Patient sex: M
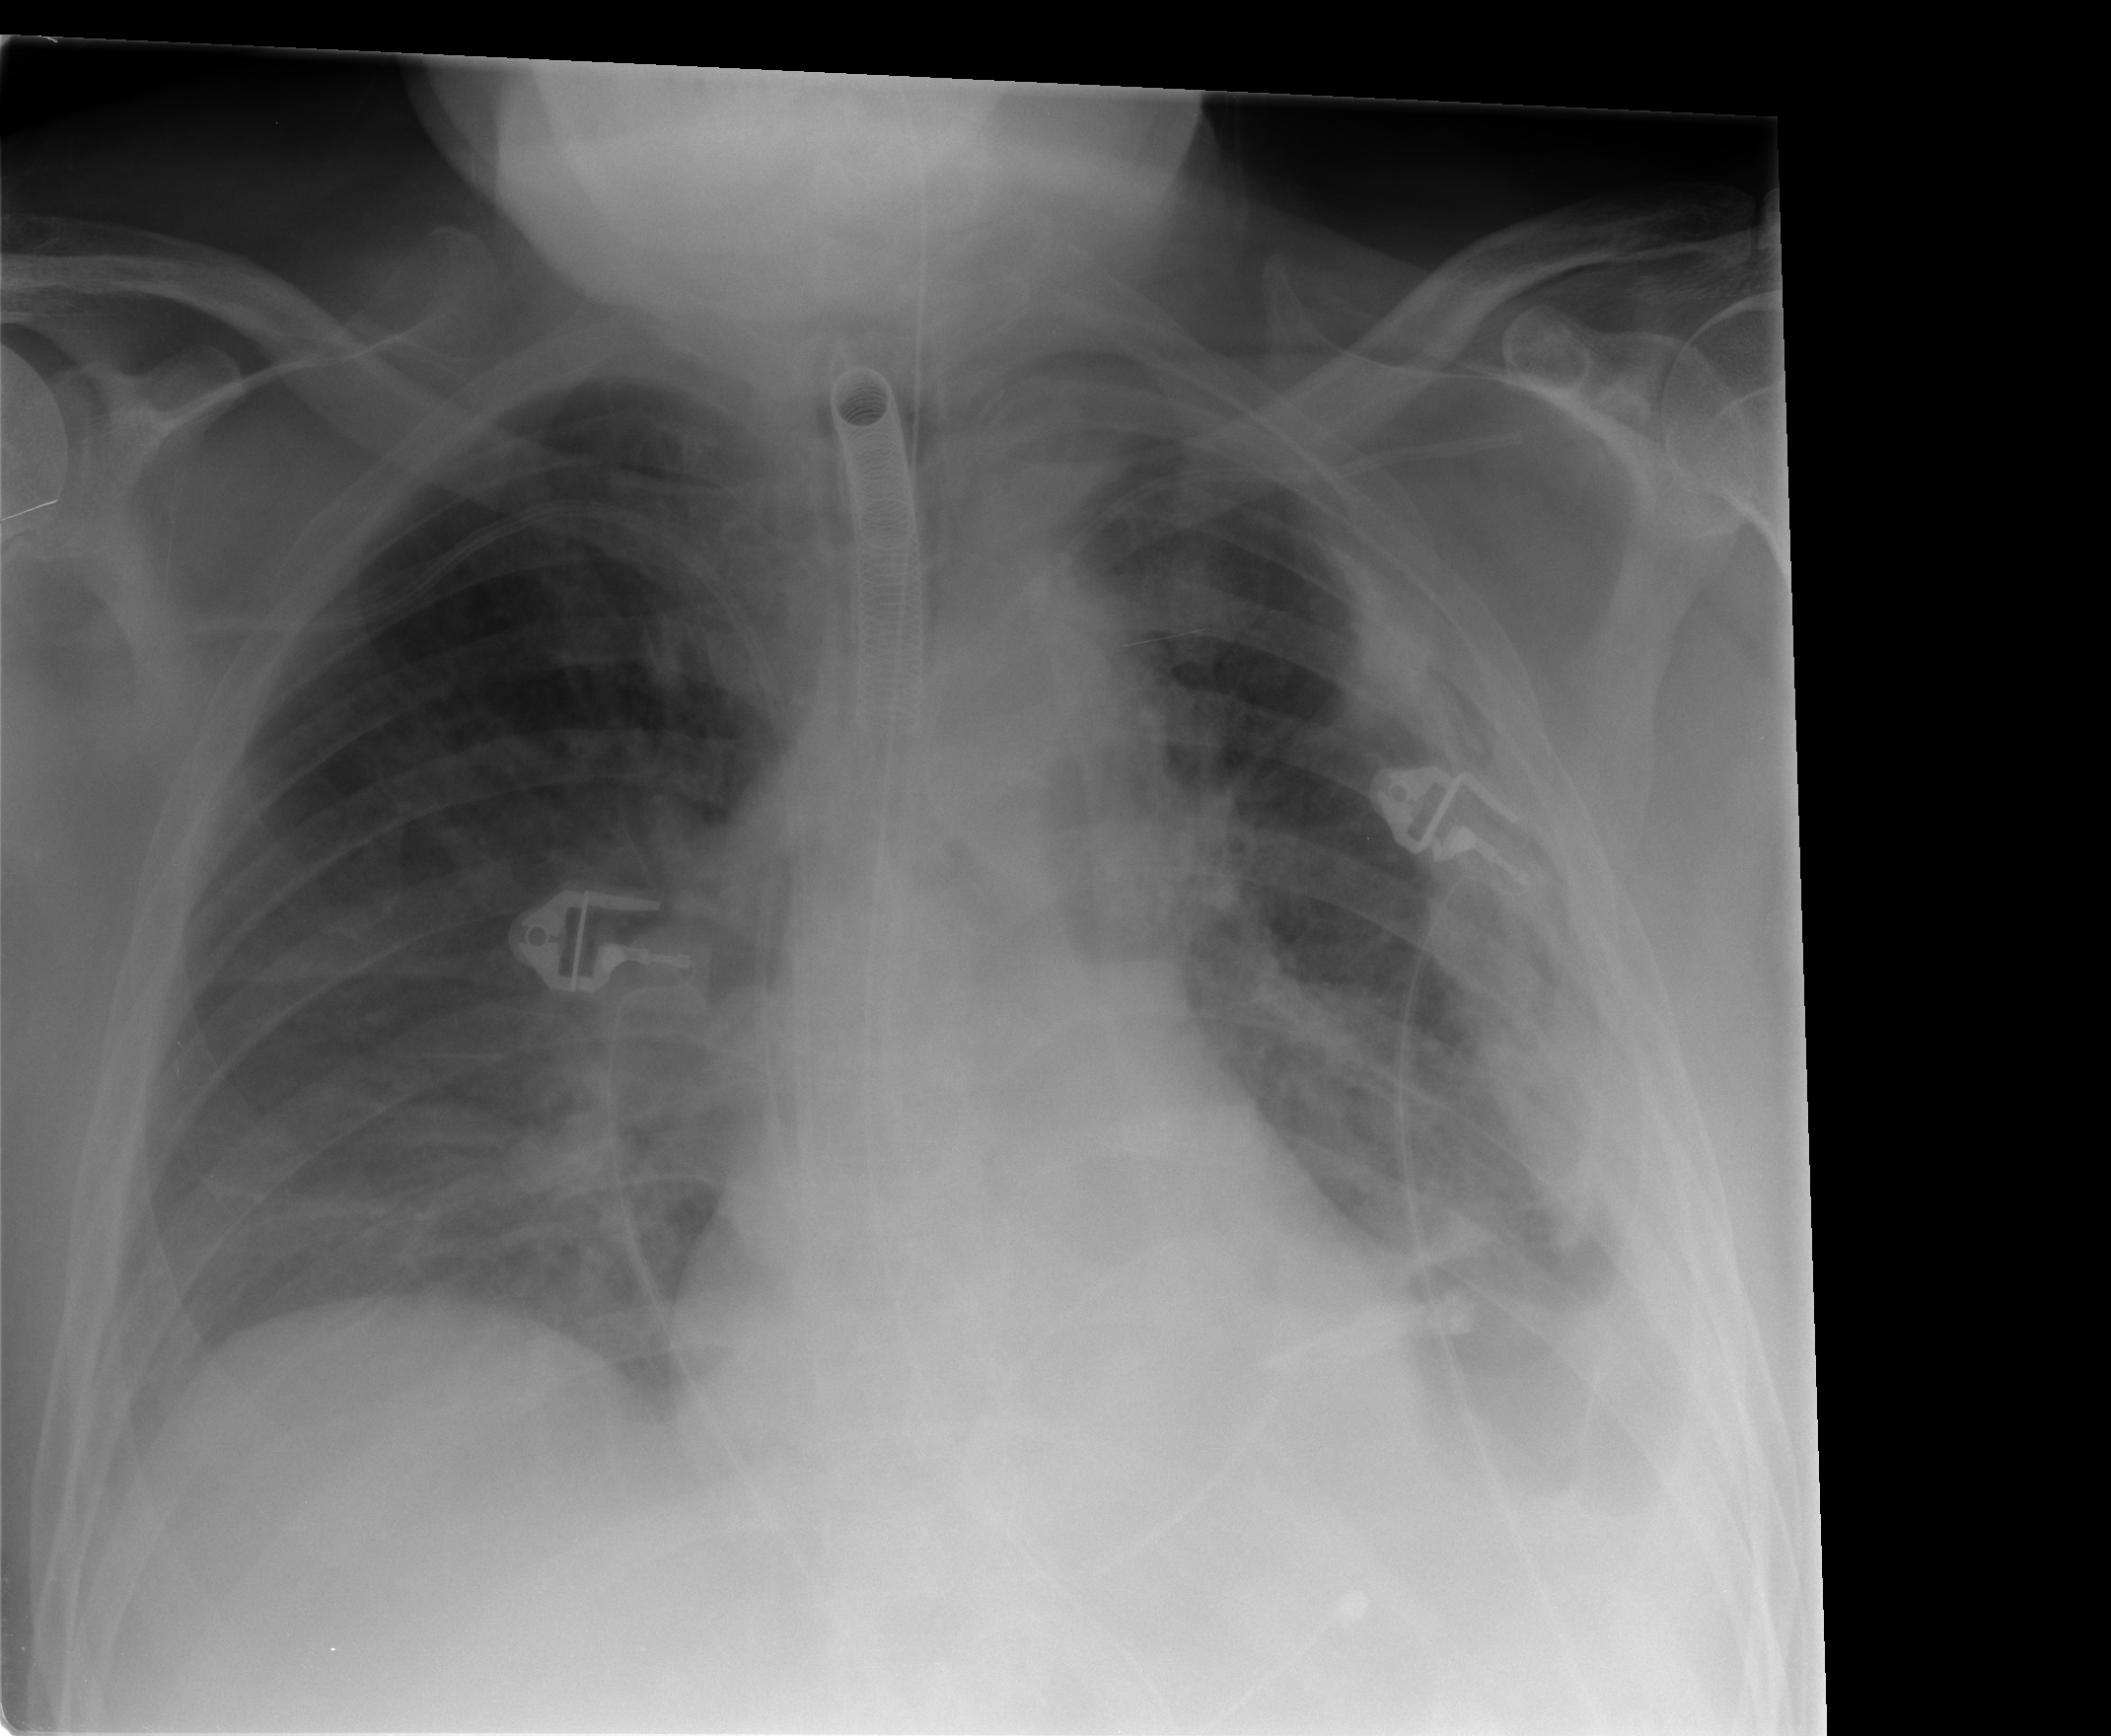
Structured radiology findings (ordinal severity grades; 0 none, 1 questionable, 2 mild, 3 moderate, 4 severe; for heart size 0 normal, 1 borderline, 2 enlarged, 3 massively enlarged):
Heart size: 0
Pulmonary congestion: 2
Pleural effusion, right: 2
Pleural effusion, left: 2
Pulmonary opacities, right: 1
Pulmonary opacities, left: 2
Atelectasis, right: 2
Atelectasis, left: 2